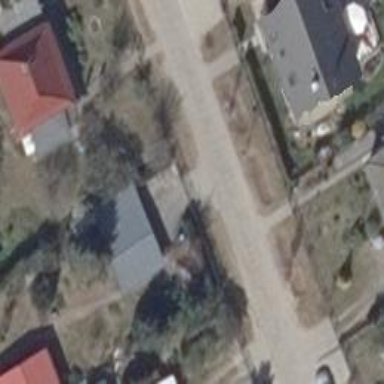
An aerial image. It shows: Footway along the road.